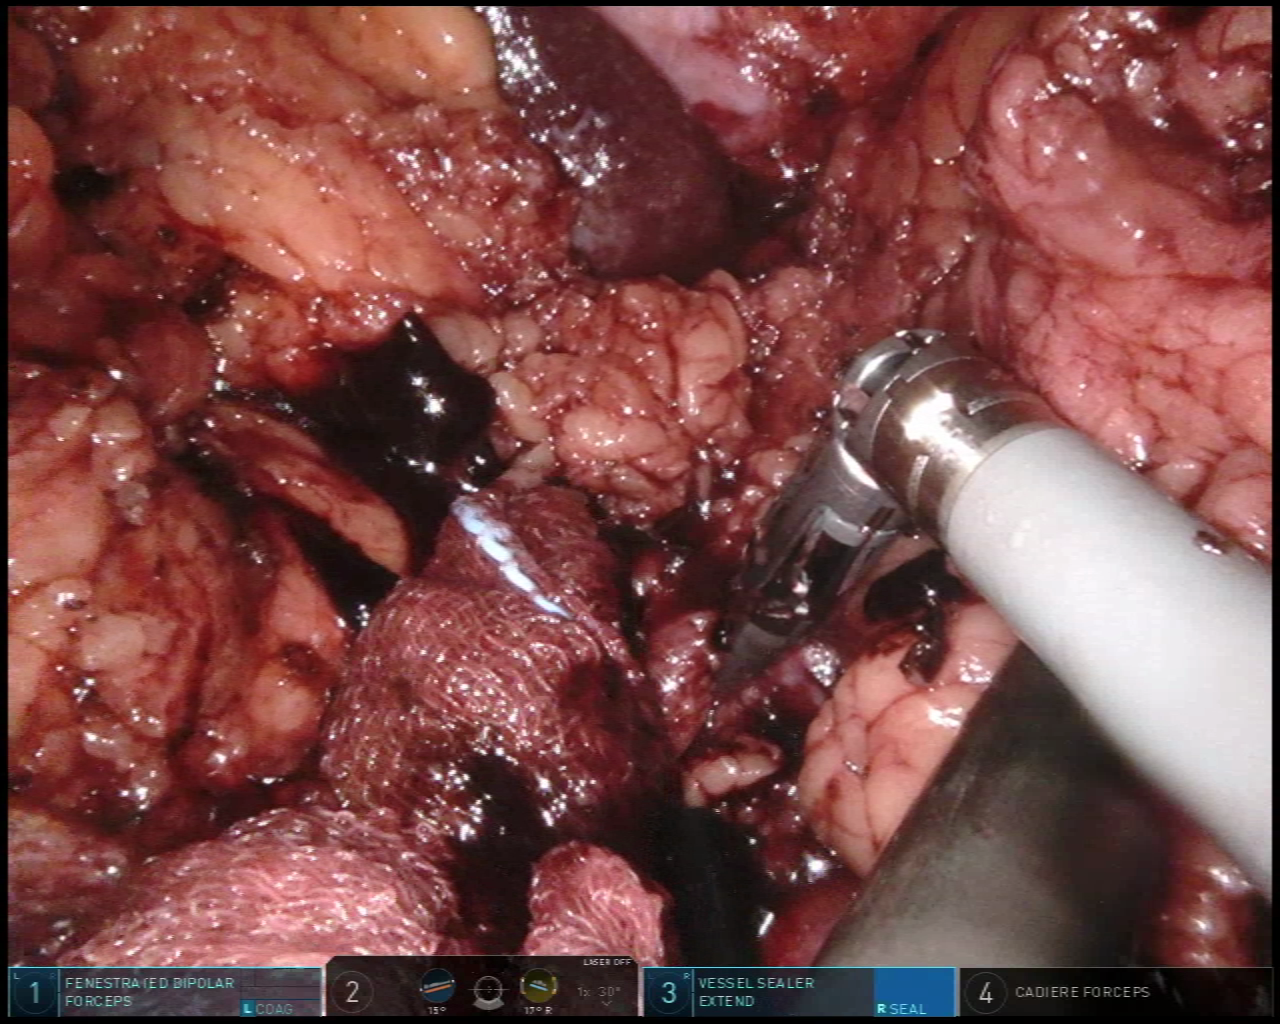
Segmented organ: spleen
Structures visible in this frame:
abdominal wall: yes
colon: yes
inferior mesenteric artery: no
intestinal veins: no
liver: no
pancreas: no
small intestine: no
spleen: yes
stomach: no
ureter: no
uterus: no
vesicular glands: no